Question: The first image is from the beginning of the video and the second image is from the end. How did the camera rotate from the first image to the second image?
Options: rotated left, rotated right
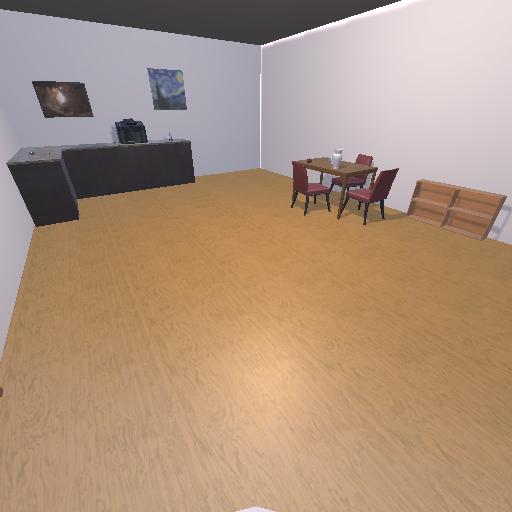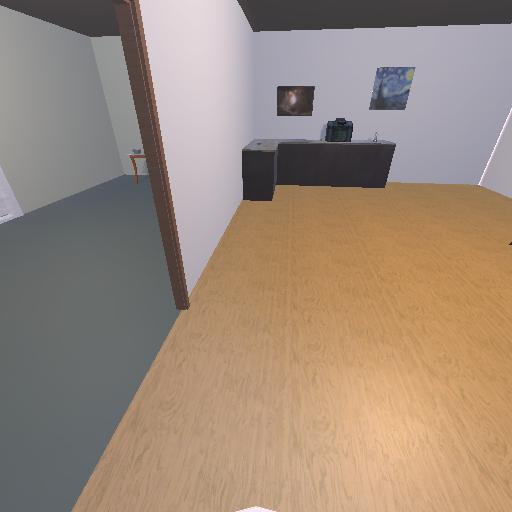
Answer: rotated left